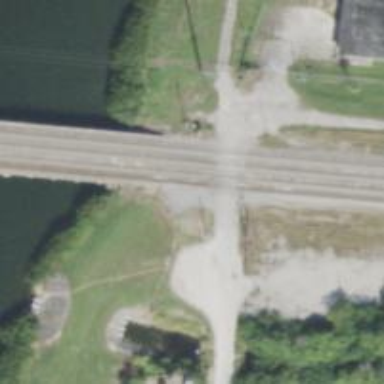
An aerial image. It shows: Railway bridge.